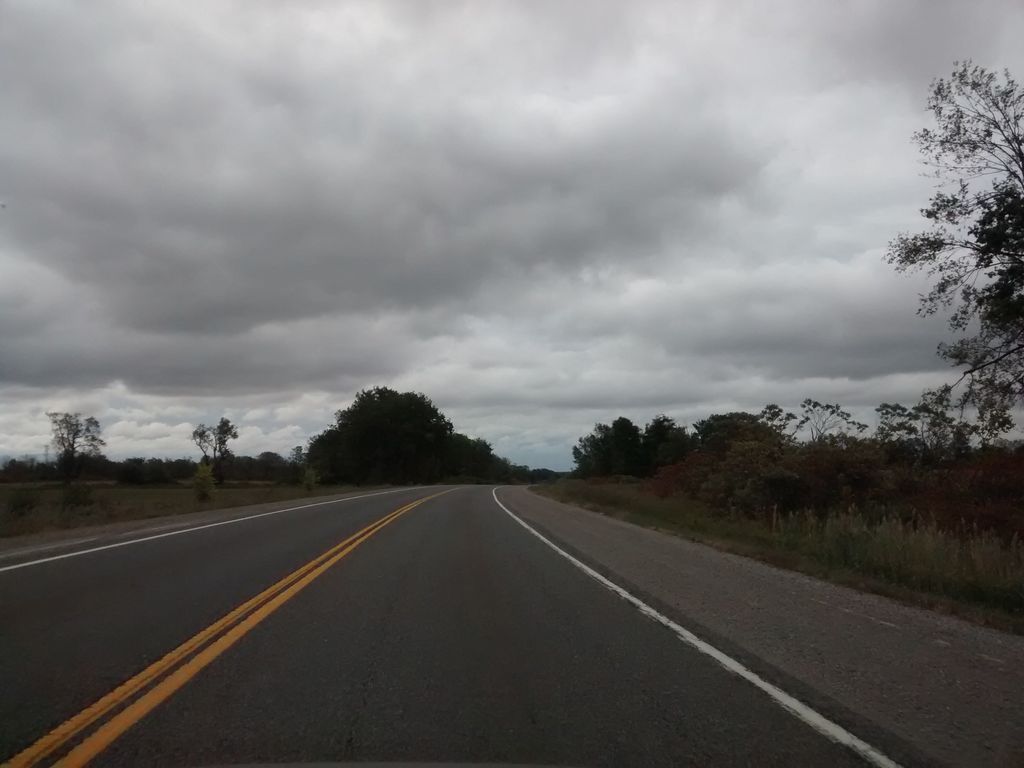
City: hamilton